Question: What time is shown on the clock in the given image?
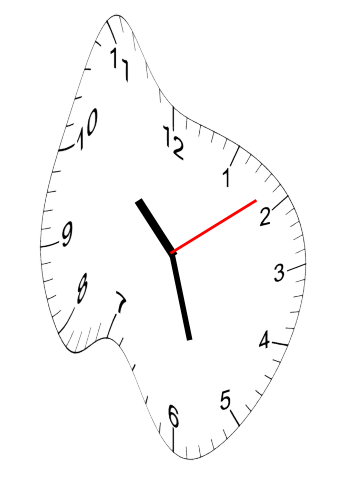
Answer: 10:27:09